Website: crate-barrel
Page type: newsletter-management
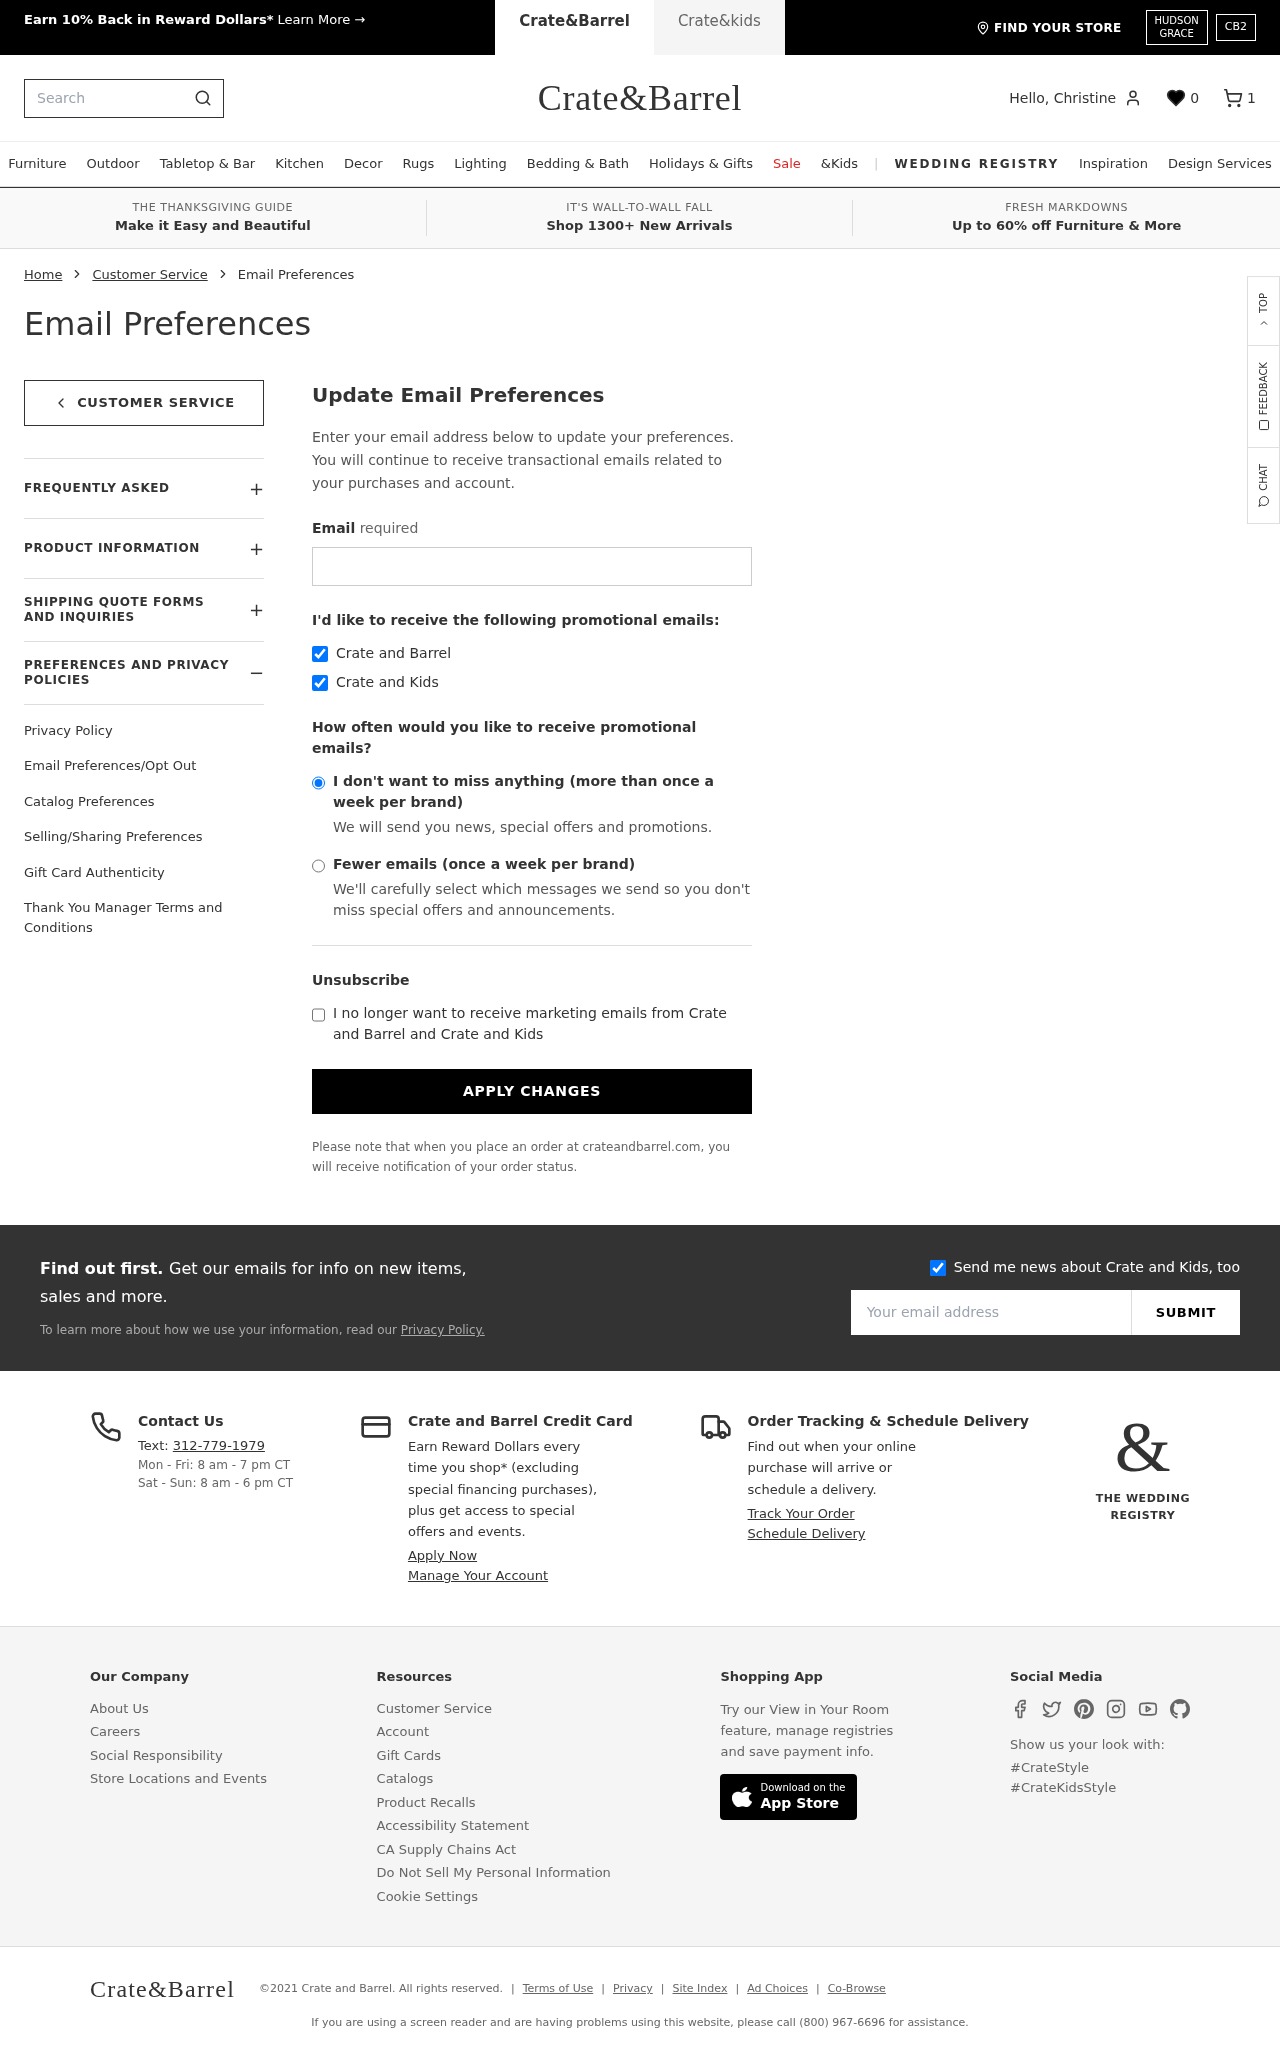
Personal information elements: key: PII_EMAIL
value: christine.wolfe@hotmail.com
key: PII_FIRSTNAME
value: Christine
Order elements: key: ORDER_NUM_ITEMS
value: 1
Search elements: key: HEADER_SEARCH
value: Search
Other elements: key: FAVORITES_COUNT
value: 0